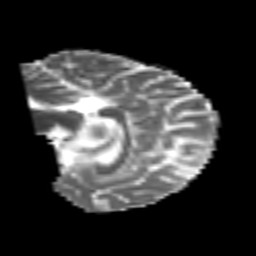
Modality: MD
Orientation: sagittal
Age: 25
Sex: male
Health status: healthy